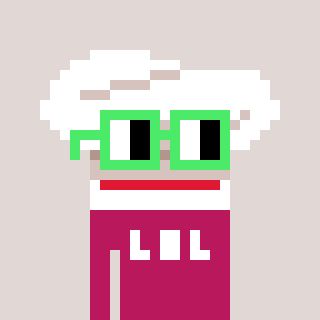
a pixel art character with square light green glasses, a chef hat-shaped head and a darkpink-colored body on a warm background